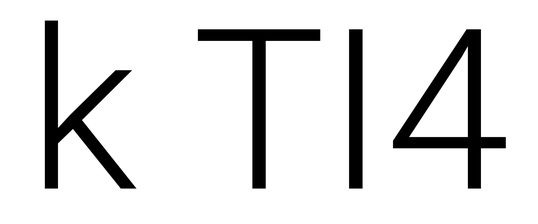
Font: Roboto_Light